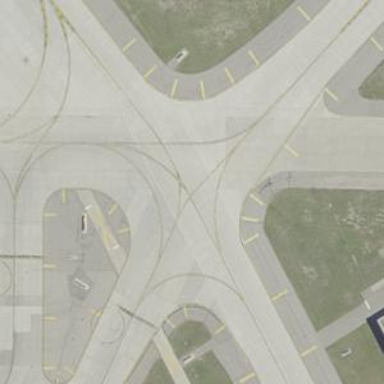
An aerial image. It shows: View of taxiway at the airport.